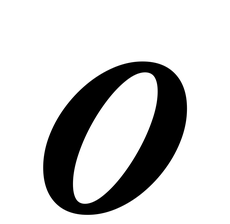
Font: LibreCaslonText-Italic_Medium_Italic